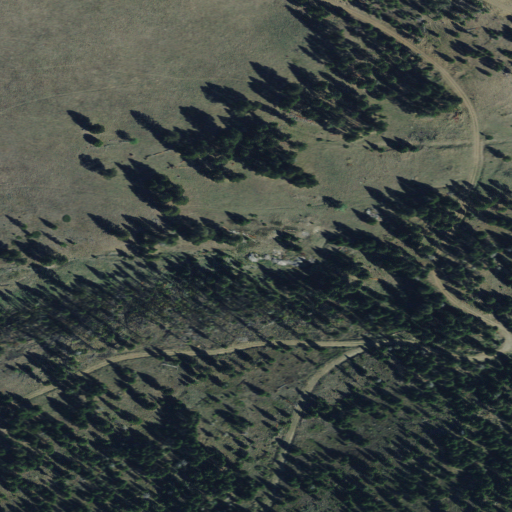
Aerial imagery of valley in Montana named Bluegill Canyon containing evergreen forest, shrub, and grassland